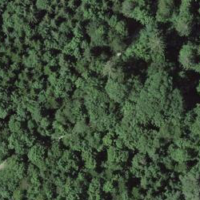
EUNIS habitat code: 41
Species observed at this site:
Hippocrepis emerus